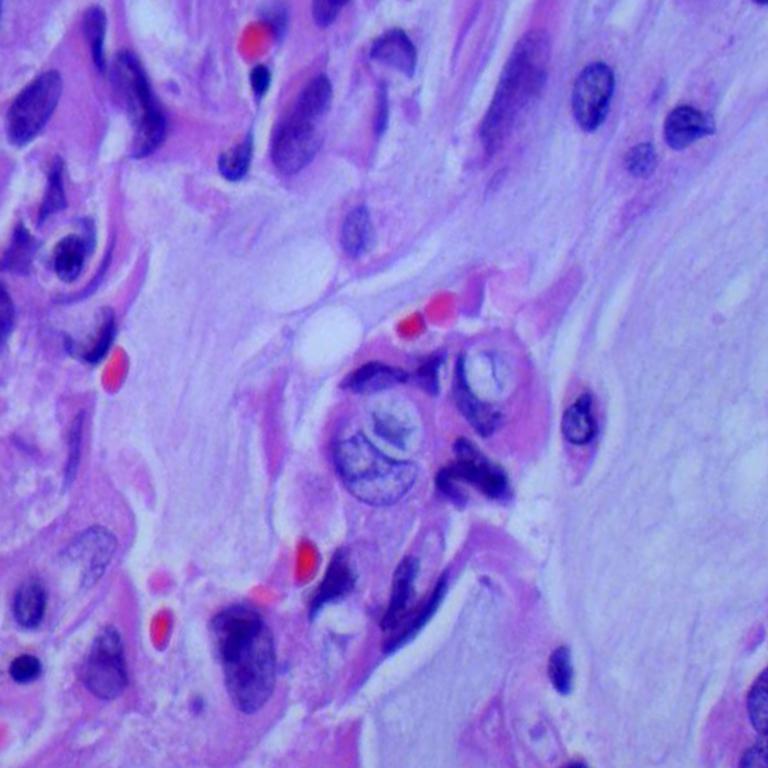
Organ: lung
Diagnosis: adenocarcinomas